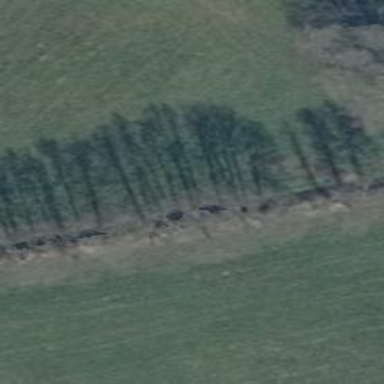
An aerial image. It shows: Row of trees in natural setting.